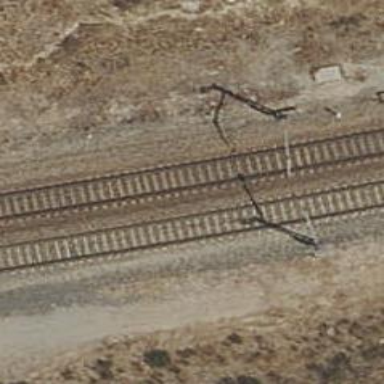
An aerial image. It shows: Railway with electrified contact lines.